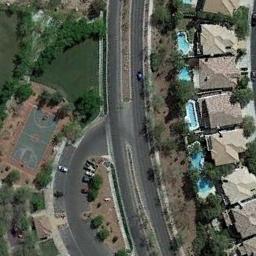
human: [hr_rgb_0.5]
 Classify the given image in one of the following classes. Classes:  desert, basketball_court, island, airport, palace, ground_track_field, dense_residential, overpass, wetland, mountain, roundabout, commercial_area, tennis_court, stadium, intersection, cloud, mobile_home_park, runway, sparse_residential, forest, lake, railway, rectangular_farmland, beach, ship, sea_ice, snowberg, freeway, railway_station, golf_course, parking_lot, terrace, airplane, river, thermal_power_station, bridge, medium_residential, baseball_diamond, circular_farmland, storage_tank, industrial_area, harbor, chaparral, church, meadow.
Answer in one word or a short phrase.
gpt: basketball_court